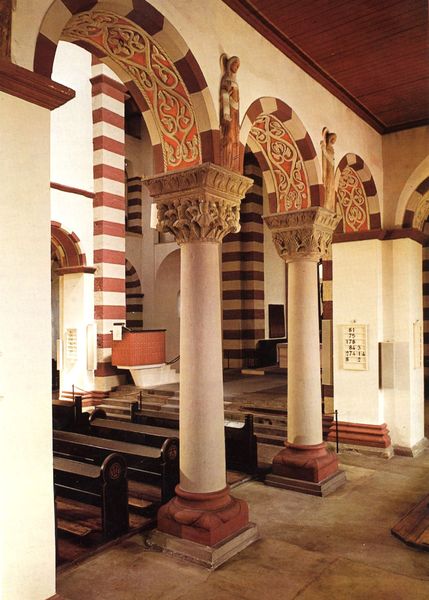
Titel: St. Michael zu Hildesheim
Standort: Hildesheim, St. Michael (EU - D - Nds)
Schlagwörter: weiß, braun, orange, pfeiler, raum, säule, säulen, rot, ornament, stein, innenraum, kirche, gold, innen, ranken, schiff, modern, backstein, bank, pilaster, figuren, stufen, halle, bögen, fliesen, bänke, kapitelle, kapitell, sims, kirchenbänke, kanzel, romanik, fröhlich, absperrung, terracotta, old, sttein, säule raum, gglaube